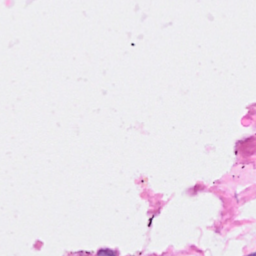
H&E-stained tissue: Breast